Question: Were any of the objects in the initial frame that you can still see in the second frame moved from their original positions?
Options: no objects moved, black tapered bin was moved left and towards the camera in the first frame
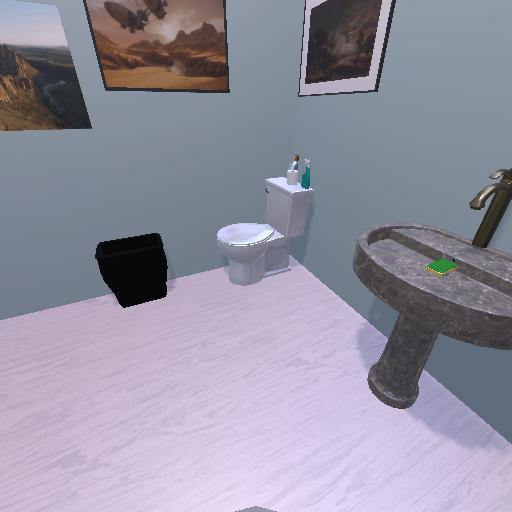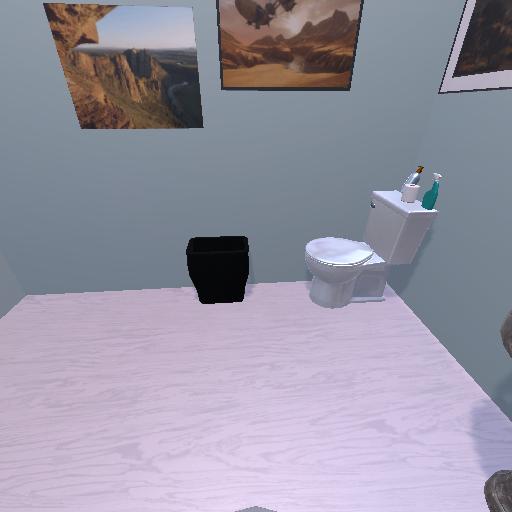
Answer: no objects moved